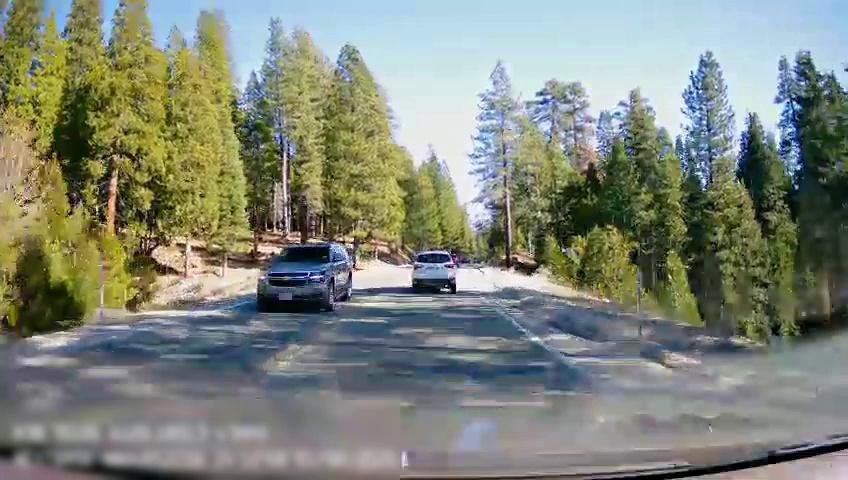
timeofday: Day
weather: Sunny
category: Drivable Space
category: Vehicles | SUV
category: Vehicles | SUV
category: Lanes | Current Lane
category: Lanes | Alternate Lane
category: Lanes | Opposite Lane